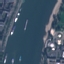
Land use / land cover class: River